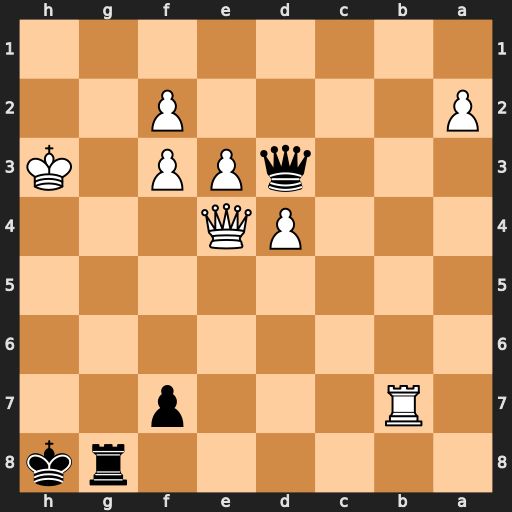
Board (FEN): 6rk/1R3p2/8/8/3PQ3/3qPP1K/P4P2/8
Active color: b
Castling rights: -
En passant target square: -
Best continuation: Qf1+ Kh4 Qh1#